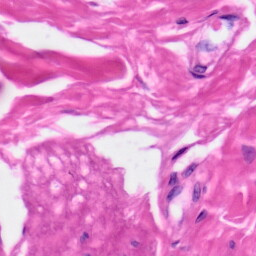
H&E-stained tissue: Skin